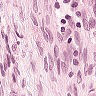
Metastatic tissue present: yes